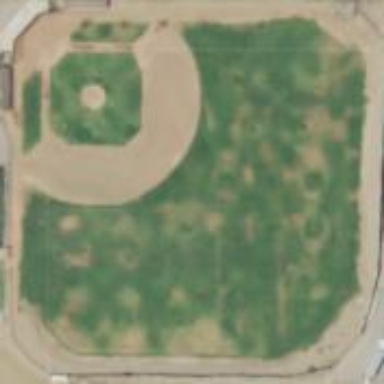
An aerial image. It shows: Baseball pitch for leisure and sports activities.